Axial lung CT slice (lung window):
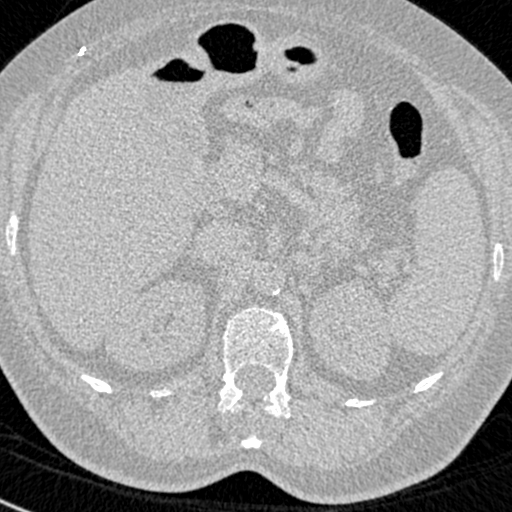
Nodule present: no